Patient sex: F
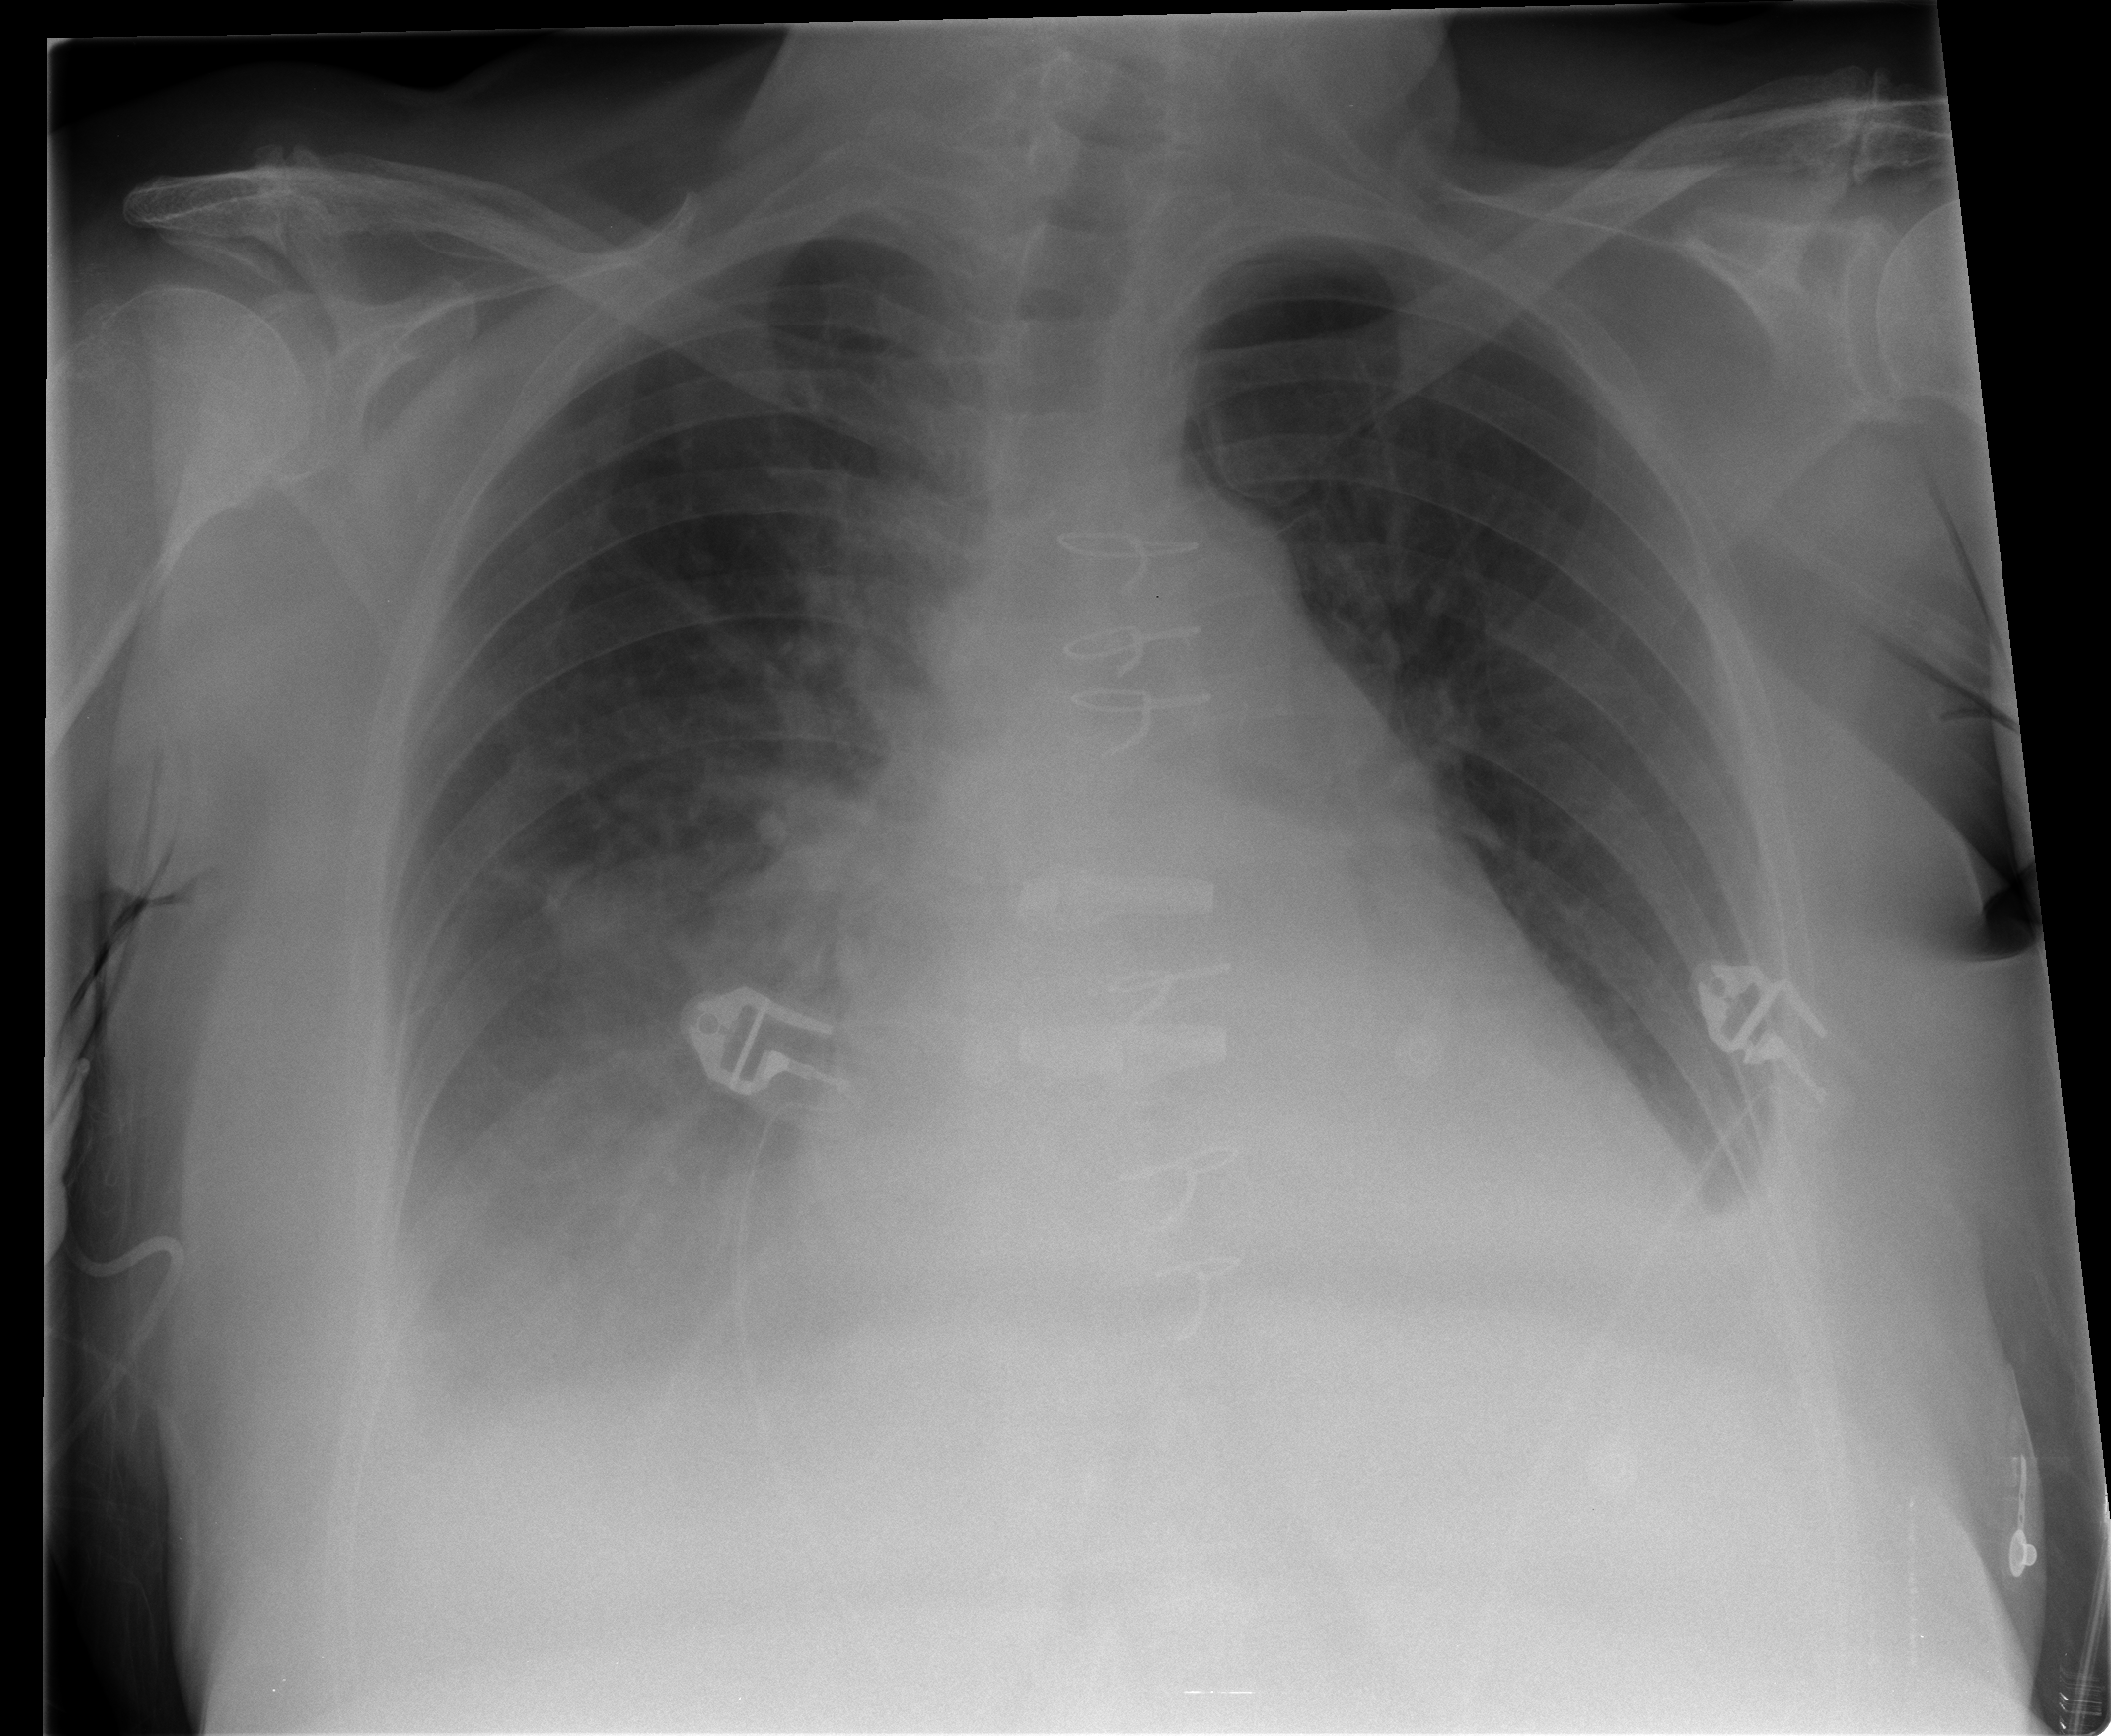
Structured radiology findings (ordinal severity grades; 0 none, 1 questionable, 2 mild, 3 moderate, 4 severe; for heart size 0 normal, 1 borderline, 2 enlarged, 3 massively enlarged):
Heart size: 3
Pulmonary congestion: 2
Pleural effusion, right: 1
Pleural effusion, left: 2
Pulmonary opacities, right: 2
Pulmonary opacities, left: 0
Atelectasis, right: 2
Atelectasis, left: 2